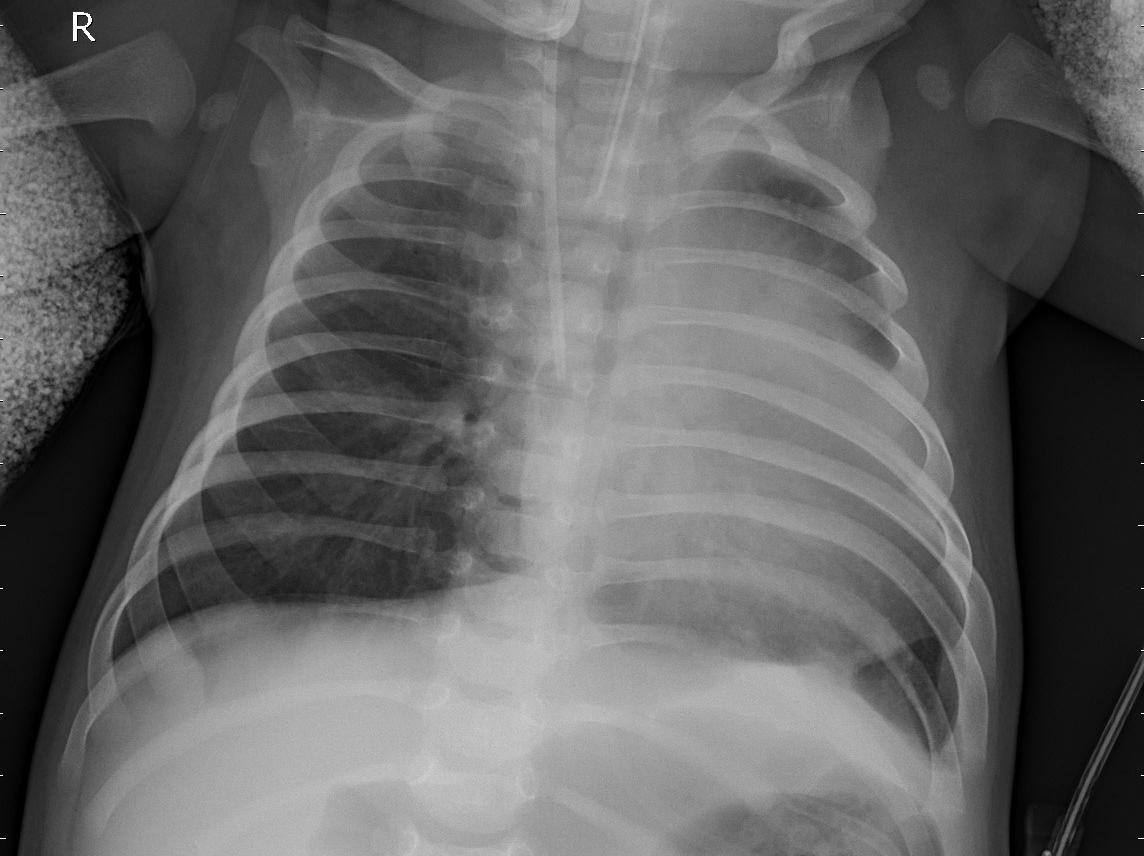
Diagnosis: PNEUMONIA